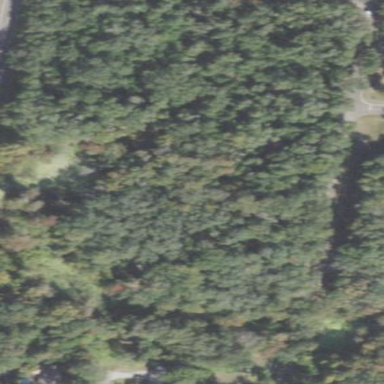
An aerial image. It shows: Mixed leaf woodland.